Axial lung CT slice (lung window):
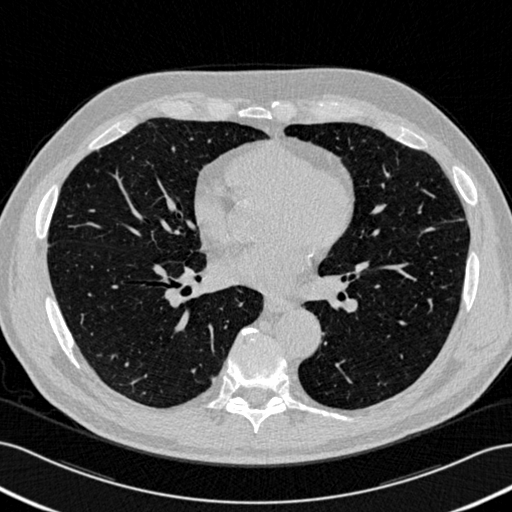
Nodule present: no